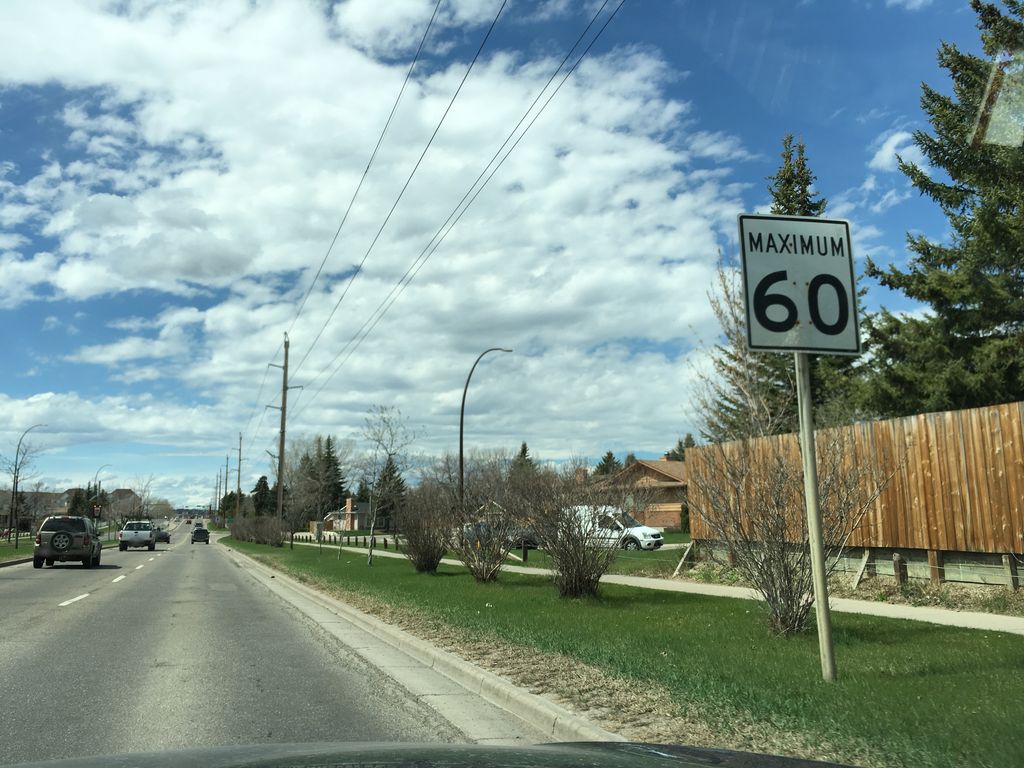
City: calgary